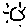
Label: sun